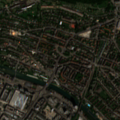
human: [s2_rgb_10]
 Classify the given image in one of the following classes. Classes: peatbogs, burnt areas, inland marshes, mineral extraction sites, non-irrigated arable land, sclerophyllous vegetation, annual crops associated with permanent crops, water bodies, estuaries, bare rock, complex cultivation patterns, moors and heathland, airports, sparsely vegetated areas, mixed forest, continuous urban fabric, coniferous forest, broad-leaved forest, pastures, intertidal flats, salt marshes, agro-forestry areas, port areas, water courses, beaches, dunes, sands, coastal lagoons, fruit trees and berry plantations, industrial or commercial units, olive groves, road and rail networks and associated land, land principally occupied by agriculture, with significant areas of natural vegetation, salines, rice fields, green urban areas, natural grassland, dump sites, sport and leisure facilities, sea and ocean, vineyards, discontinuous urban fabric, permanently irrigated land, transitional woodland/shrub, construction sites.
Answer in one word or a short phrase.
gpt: continuous urban fabric, discontinuous urban fabric, industrial or commercial units, sport and leisure facilities, mixed forest